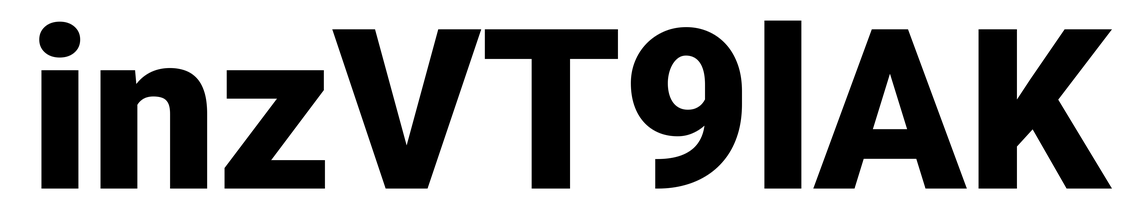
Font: Roboto_Black